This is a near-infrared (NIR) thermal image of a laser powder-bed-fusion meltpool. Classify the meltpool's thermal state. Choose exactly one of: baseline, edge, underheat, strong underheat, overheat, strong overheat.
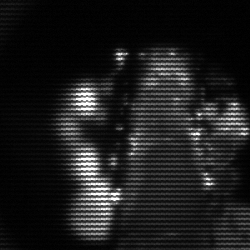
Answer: baseline